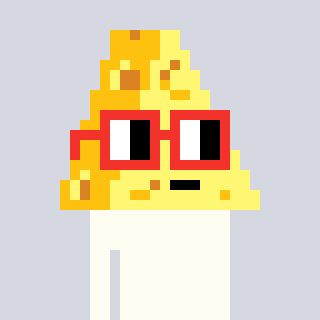
a pixel art character with square red glasses, a cheese-shaped head and a slimegreen-colored body on a cool background